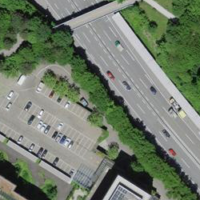
EUNIS habitat code: 57
Species observed at this site:
Corvus corone